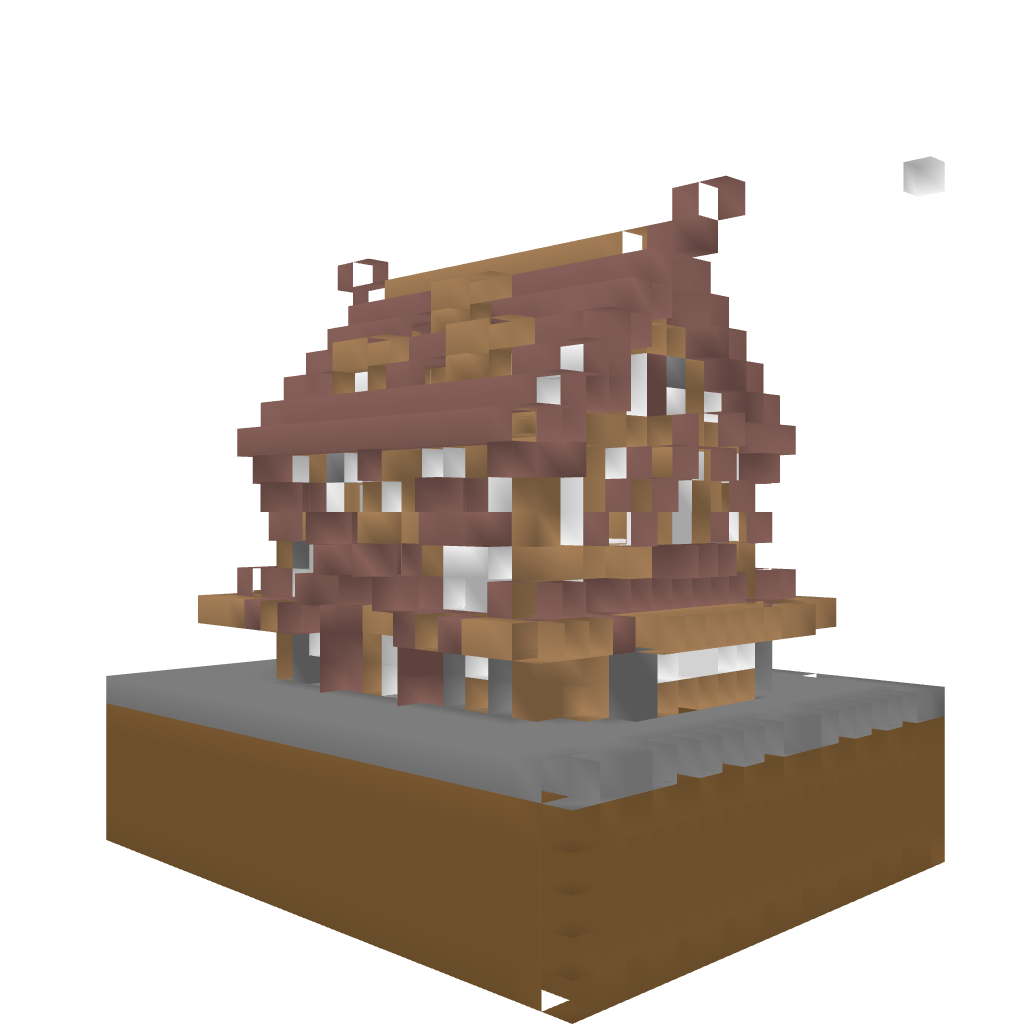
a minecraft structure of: Medieval Store bad low quality